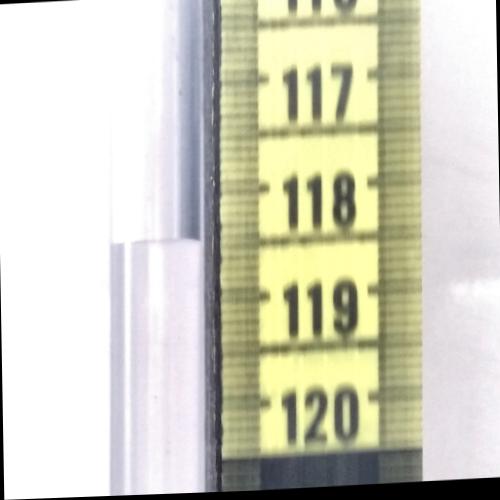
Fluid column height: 118.5 cm